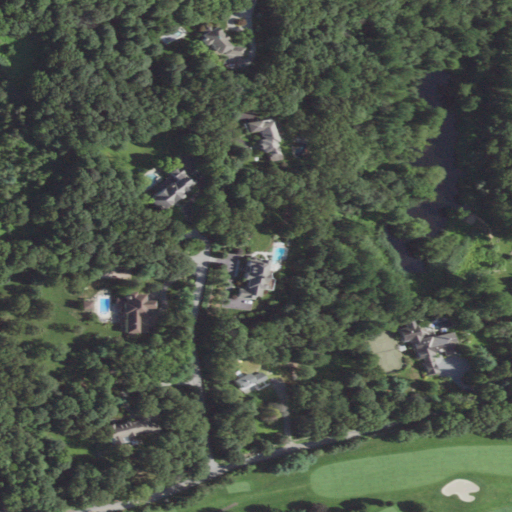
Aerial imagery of ridge(s) in New York named Gibses Ridge containing deciduous forest, open development, low intensity development, woody wetlands, medium intensity development, and mixed forest